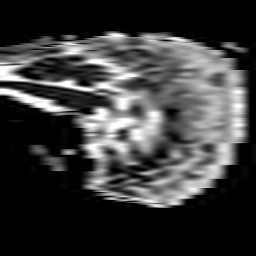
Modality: ADC
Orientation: sagittal
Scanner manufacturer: philips
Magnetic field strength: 3 T
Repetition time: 3.788 s
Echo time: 0.06073 s